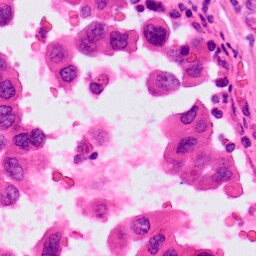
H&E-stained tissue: Lung